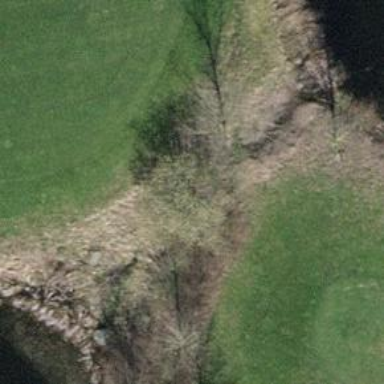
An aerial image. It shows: Water hazard on golf course.